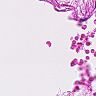
Metastatic tissue present: no